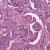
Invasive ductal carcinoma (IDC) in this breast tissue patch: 1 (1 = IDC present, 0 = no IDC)